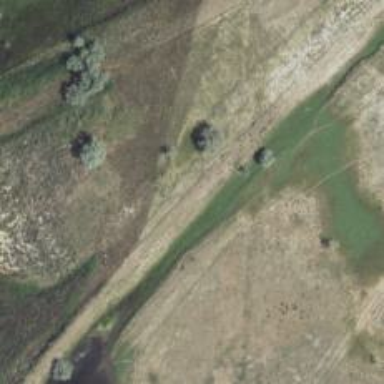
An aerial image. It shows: Abandoned railway.